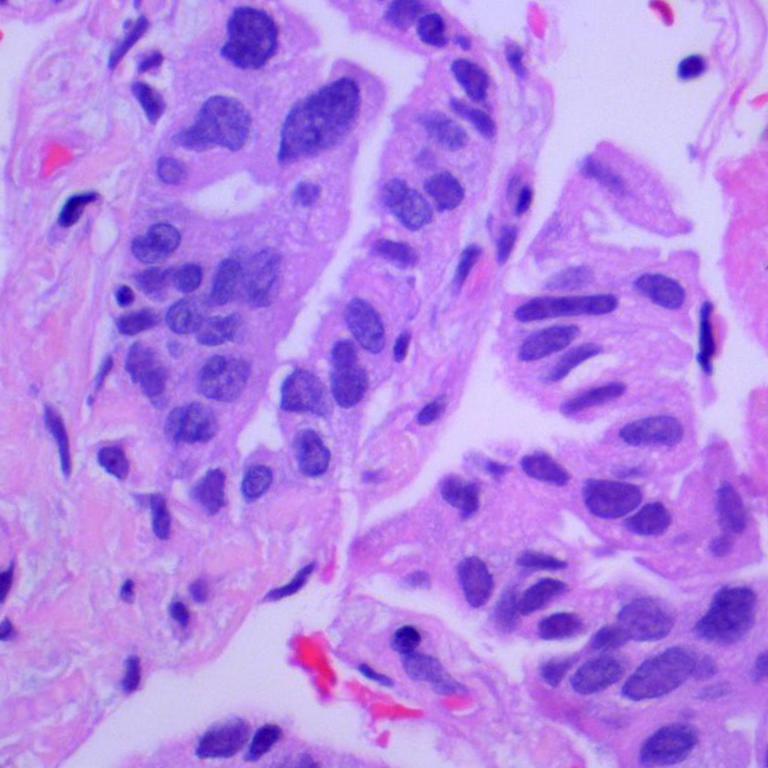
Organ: lung
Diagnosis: adenocarcinomas